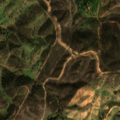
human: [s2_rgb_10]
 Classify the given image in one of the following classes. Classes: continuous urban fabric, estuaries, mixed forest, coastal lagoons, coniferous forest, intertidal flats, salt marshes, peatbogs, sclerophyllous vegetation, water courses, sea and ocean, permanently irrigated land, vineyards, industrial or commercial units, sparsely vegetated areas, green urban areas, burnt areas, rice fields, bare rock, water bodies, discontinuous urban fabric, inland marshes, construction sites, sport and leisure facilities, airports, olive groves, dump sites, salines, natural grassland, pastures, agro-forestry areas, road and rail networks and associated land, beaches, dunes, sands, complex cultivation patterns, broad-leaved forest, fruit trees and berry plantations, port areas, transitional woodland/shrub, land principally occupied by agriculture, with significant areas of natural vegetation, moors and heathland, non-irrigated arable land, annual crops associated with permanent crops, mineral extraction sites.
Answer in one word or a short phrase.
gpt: olive groves, pastures, agro-forestry areas, broad-leaved forest, sclerophyllous vegetation, transitional woodland/shrub